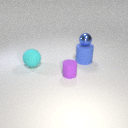
large blue rubber cylinder behind large cyan rubber sphere